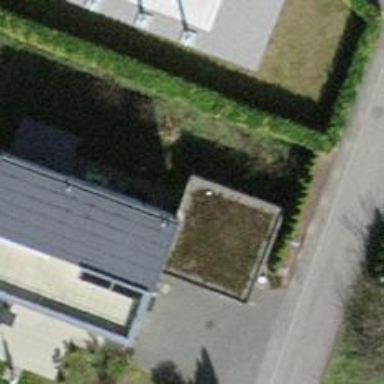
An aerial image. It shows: Garage.